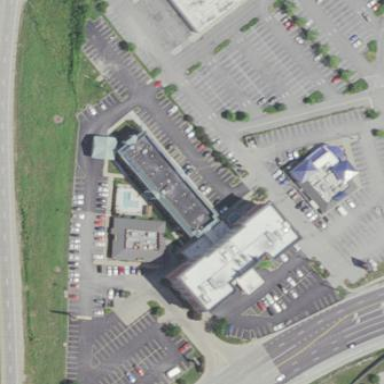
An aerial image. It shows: Hotel building.